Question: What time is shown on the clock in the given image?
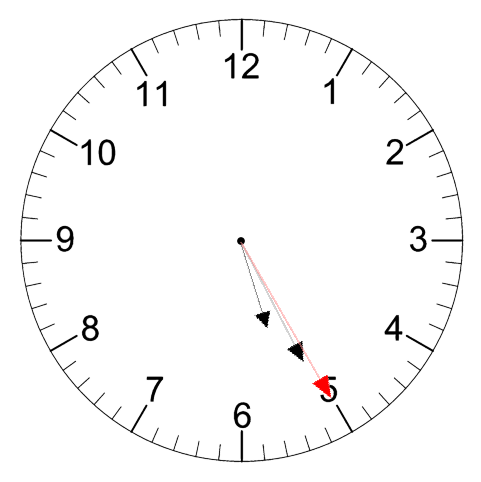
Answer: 05:25:25